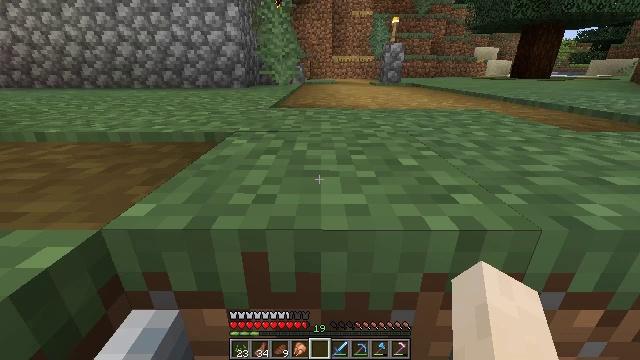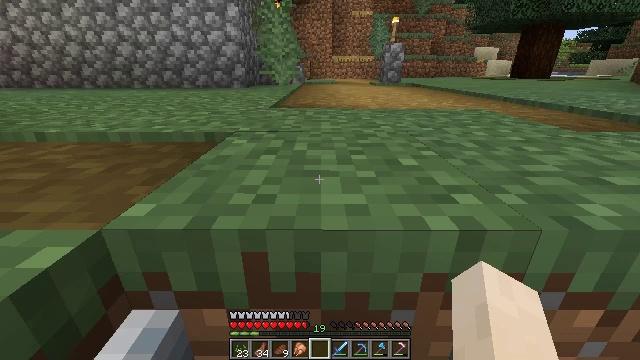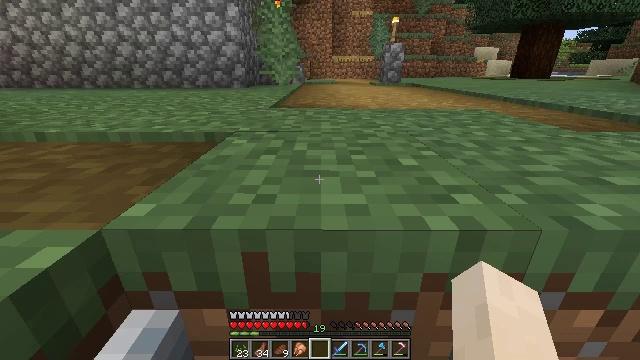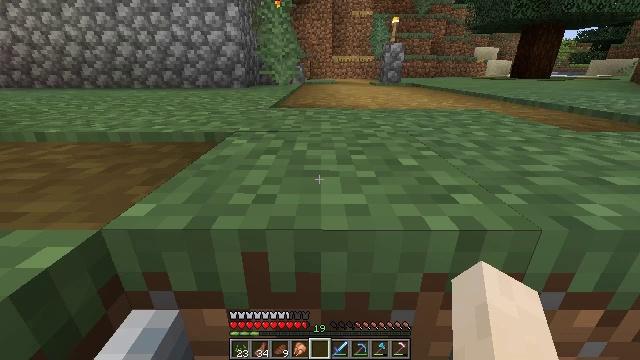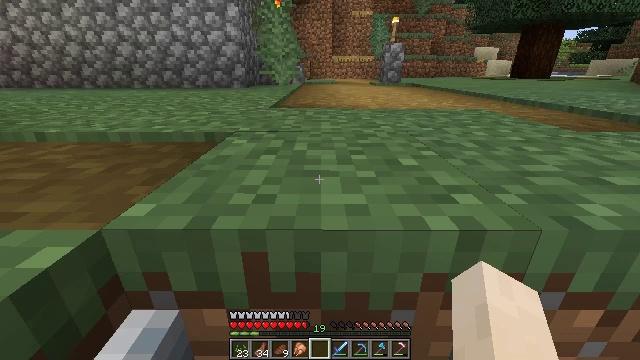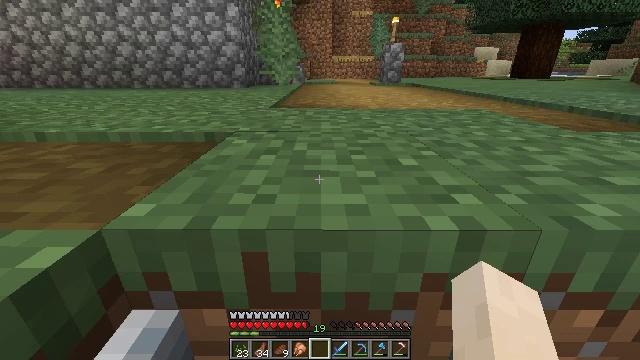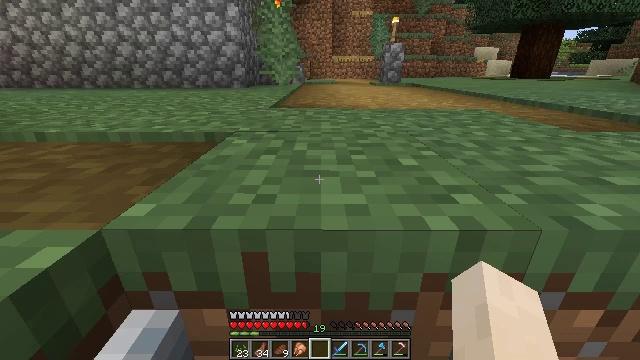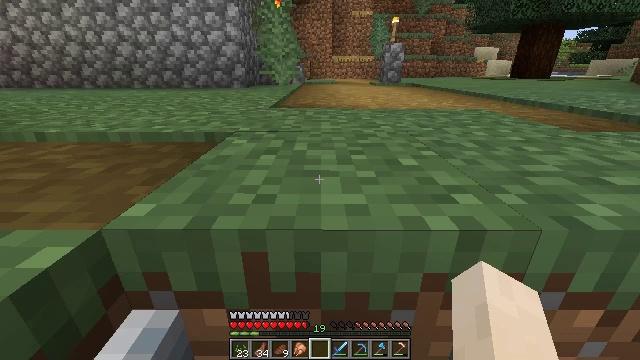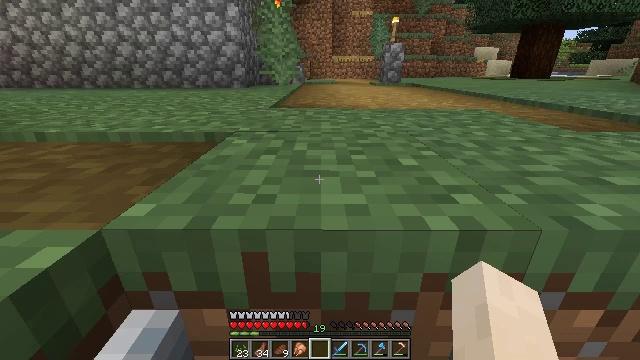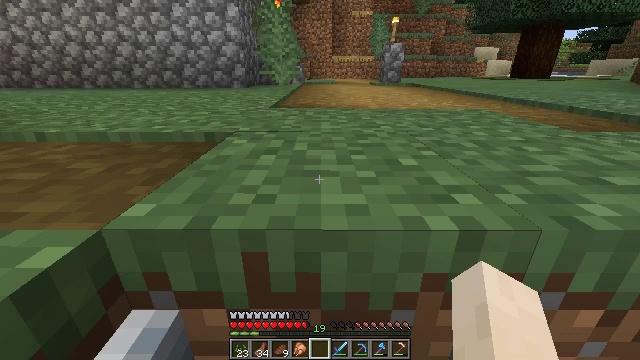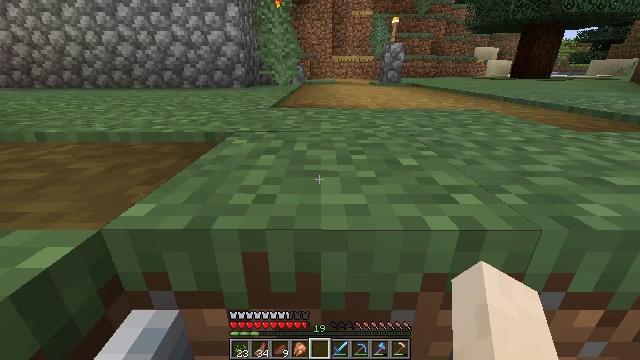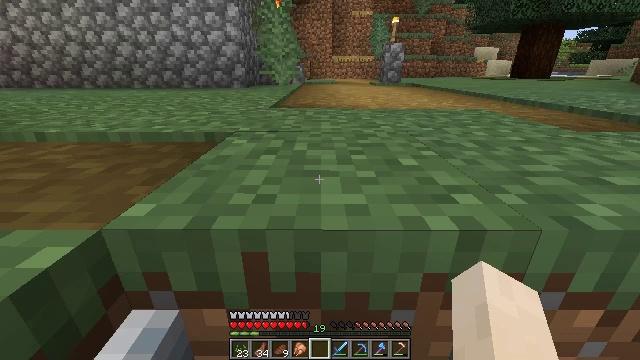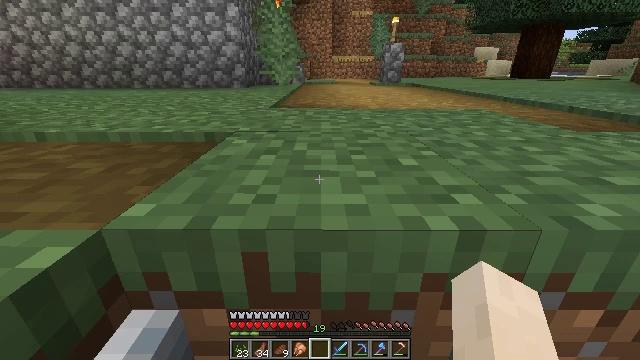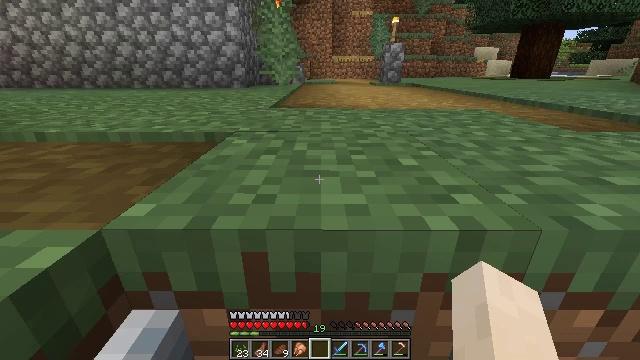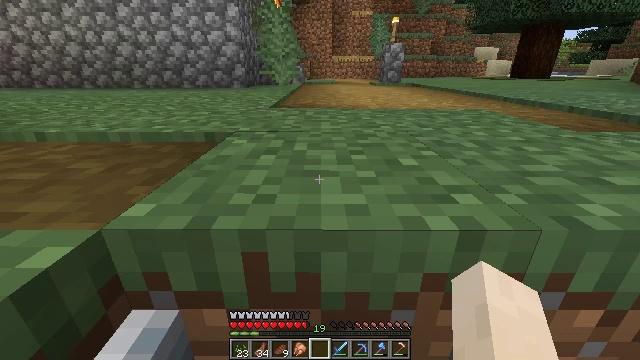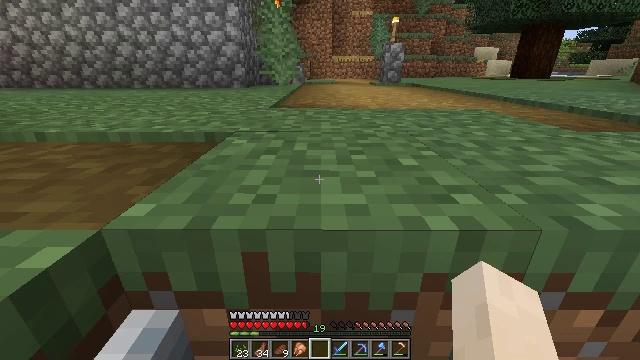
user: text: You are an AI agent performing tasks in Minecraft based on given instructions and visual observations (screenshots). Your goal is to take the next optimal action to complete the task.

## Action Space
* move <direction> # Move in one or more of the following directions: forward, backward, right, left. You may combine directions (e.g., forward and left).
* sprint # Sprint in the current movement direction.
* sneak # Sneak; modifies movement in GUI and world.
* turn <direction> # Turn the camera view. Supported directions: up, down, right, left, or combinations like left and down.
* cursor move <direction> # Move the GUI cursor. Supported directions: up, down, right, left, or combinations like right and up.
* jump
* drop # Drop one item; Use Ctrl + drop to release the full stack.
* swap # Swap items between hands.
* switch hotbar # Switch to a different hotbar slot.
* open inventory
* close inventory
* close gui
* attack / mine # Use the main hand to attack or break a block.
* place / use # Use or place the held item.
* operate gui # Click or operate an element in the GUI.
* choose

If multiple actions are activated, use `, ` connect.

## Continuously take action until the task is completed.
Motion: motion action
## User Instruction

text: Collect wheat crops.
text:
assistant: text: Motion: no_op
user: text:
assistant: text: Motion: no_op
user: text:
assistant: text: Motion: no_op
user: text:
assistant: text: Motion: no_op
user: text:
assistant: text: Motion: no_op
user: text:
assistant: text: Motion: no_op
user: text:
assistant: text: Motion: no_op
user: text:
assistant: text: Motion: no_op
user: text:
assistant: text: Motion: no_op
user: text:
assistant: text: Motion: no_op
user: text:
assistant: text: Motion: no_op
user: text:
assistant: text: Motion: no_op
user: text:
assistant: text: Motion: no_op
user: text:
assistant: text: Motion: no_op
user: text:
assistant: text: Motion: no_op
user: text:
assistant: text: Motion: no_op
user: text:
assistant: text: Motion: no_op
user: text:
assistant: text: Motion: no_op
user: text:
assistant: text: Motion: no_op
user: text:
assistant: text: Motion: no_op
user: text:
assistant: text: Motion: no_op
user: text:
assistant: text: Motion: no_op
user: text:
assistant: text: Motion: no_op
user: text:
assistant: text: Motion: no_op
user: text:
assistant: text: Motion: no_op
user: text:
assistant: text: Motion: no_op
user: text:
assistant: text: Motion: no_op
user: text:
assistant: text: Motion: no_op
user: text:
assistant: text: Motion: no_op
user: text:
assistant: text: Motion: no_op